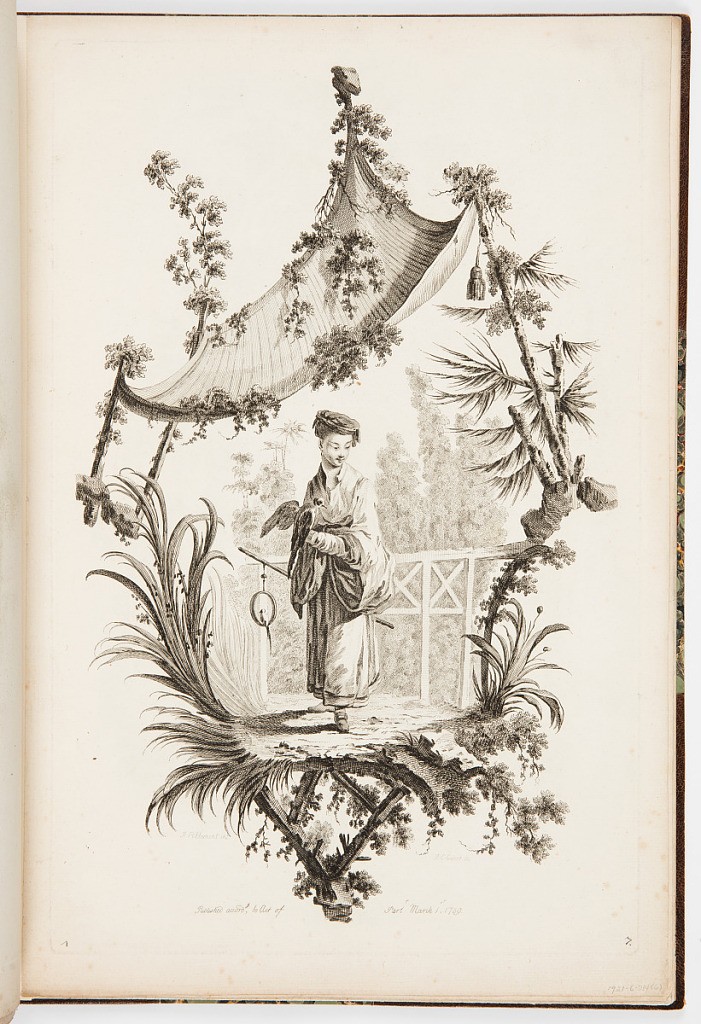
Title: Woman with Birds
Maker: Jean-Baptiste Pillement, French, 1728–1808
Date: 1759
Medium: Etching on laid paper
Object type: Bound print
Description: A chinoiserie-style print from a series of allegorical representations of the twelve months of the year. A woman stands in a garden landscape under a canopy roofed by a draped textile. Plants, leaves and trees frame the figure. She holds two birds, one is perched on a ring, hanging from a stick. The plate is numbered and signed.